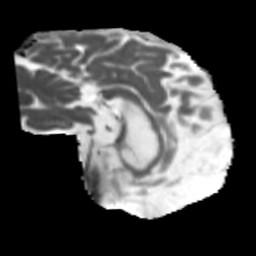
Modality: MD
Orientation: sagittal
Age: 56
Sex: male
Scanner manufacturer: siemens
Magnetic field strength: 3 T
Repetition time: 5.47 s
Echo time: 0.0854 s